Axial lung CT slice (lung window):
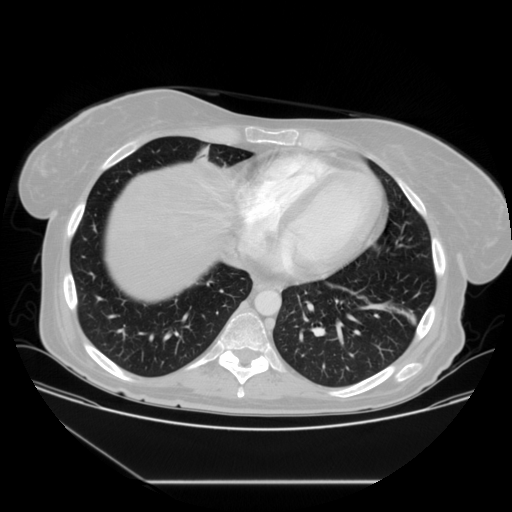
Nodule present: no